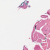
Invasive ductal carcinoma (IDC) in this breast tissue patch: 0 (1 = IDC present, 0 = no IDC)